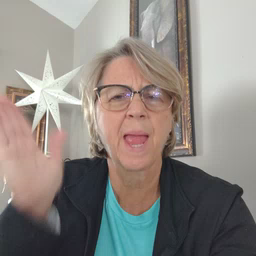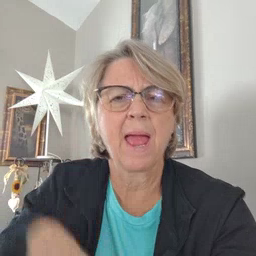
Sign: bad